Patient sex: F
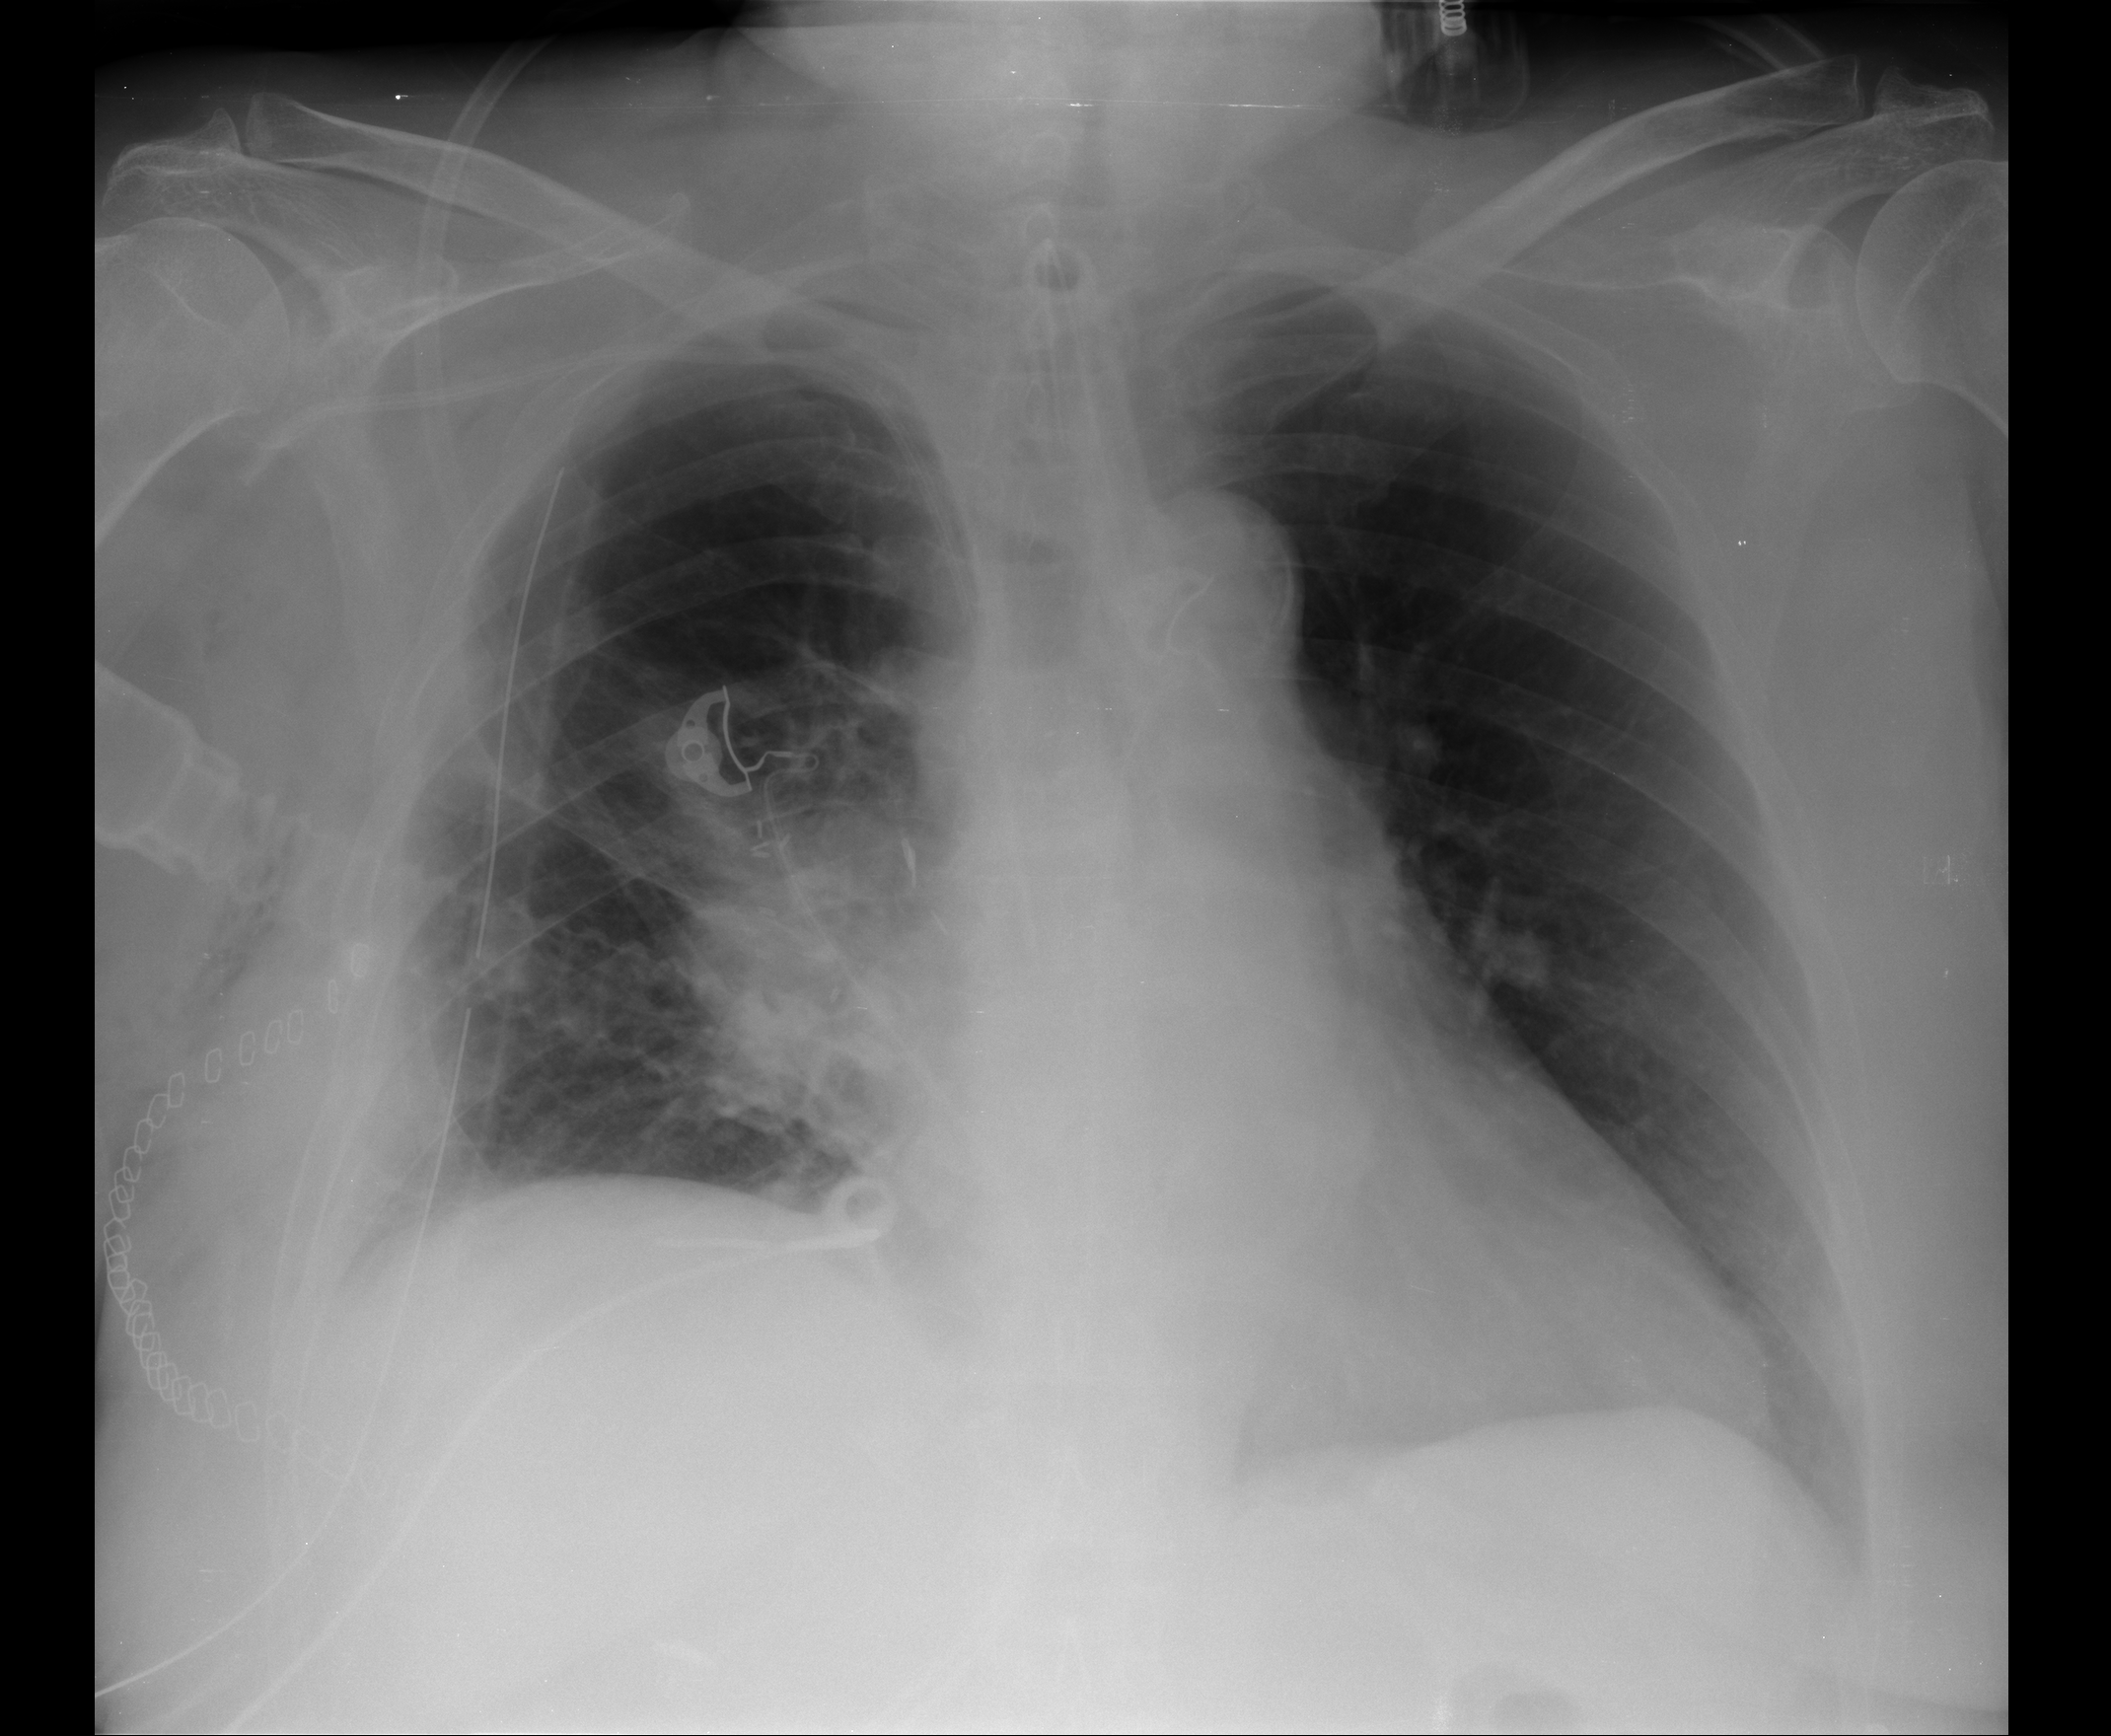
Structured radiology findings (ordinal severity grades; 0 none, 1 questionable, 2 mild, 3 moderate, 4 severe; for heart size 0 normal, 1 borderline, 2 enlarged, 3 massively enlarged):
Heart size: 2
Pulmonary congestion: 0
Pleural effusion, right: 1
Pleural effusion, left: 0
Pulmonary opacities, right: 2
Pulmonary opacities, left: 0
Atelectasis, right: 2
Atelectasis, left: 0